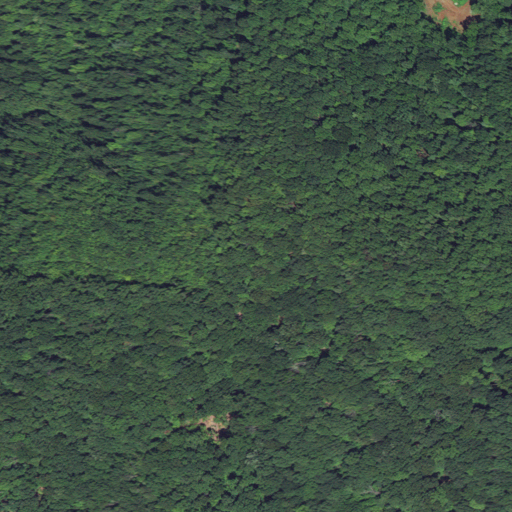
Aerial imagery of mountain in North Carolina named Ironmonger Mountain containing deciduous forest and grassland